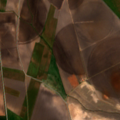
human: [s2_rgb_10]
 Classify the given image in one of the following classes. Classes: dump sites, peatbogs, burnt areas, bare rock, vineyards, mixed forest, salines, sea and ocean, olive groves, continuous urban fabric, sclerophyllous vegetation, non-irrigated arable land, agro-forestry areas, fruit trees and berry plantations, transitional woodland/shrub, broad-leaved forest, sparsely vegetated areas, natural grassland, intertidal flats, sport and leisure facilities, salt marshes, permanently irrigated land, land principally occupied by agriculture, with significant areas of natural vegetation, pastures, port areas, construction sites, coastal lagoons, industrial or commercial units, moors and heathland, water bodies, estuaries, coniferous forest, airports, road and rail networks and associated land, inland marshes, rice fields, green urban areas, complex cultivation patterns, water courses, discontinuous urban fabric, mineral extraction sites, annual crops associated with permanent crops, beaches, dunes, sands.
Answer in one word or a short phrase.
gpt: continuous urban fabric